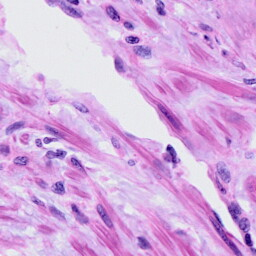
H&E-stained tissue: Cervix